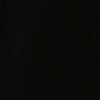
Label: space